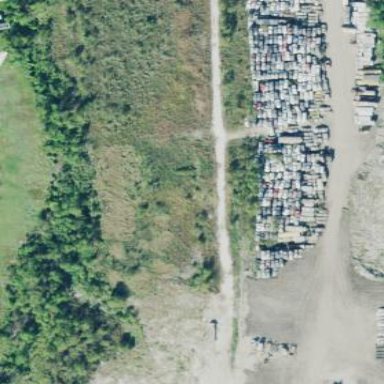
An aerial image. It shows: Industrial area designated as scrap yard.